Field crop: maize
Growth stage: 2
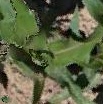
Species: maize